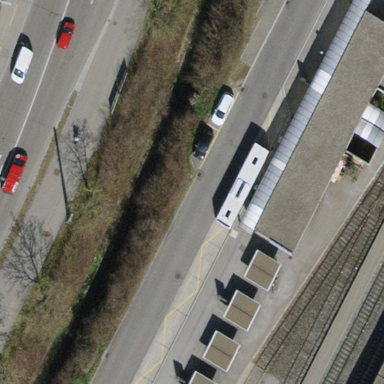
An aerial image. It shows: Shelter for public transport with roof.